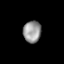
Tissue: lung
Cell type: Epithelial cells
Senescence score: 0.2295
Nuclear area (px): 381
Mean DAPI intensity: 151.192